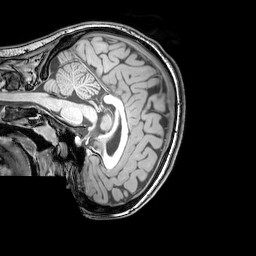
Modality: T1w
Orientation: sagittal
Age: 22
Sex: female
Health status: healthy
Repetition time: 0.081 s
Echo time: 0.037 s